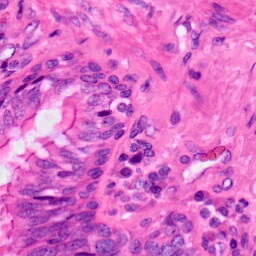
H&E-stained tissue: Lung